Field crop: maize
Growth stage: 1
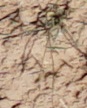
Species: lolium